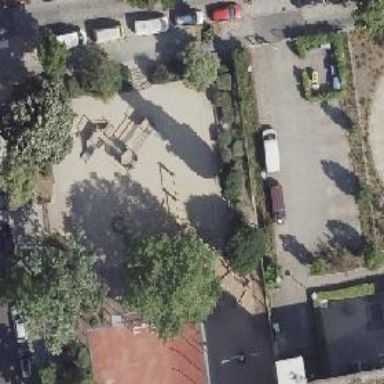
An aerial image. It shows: Playground featuring climbing wall.